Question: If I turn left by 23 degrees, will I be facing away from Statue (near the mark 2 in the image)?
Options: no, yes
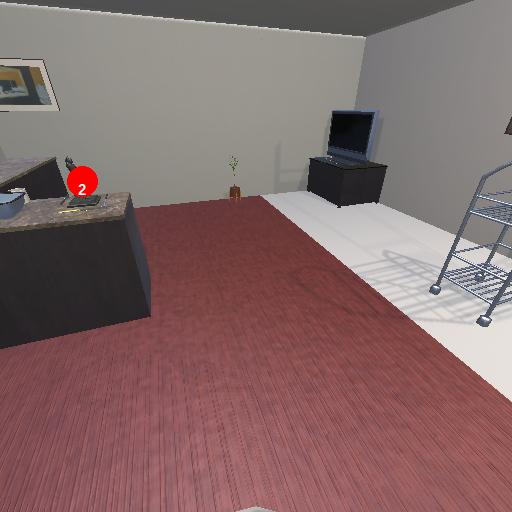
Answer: no